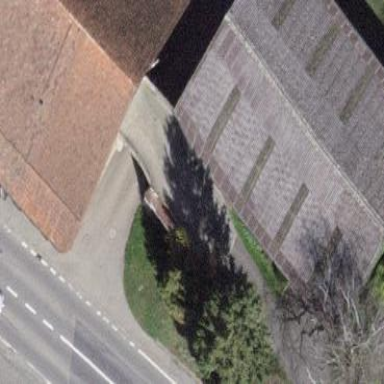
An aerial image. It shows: Barn.